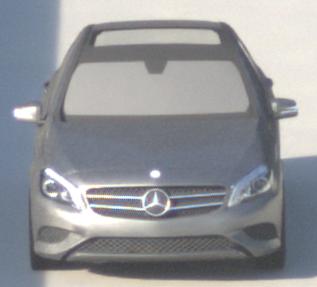
Make: Mercedes-Benz
Model: A 180
Detailed model: A-Class (176)
Model produced from: 2012/09
Model produced until: 2015/07
Doors: 5
Color: gray
Road condition: wet road
Daytime: sunrise or sunset
Contrast: medium contrast